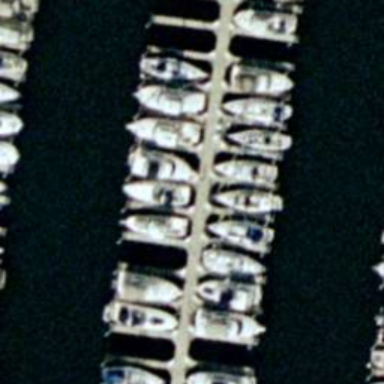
Lots of boats docked at the harbor and the water is black .